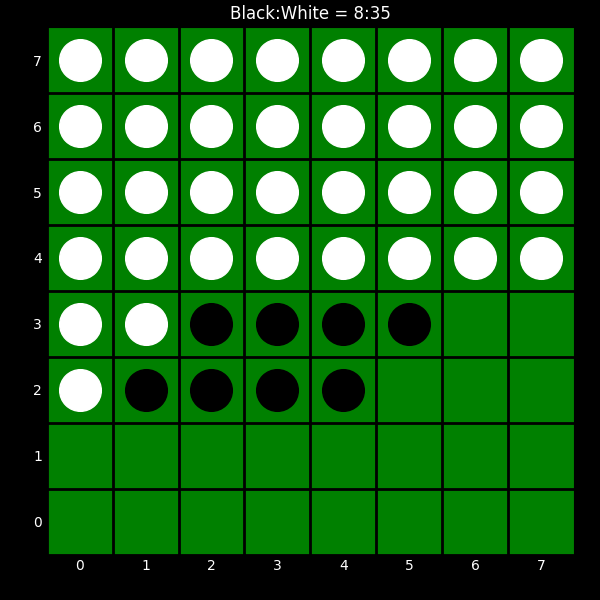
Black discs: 8
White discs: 35